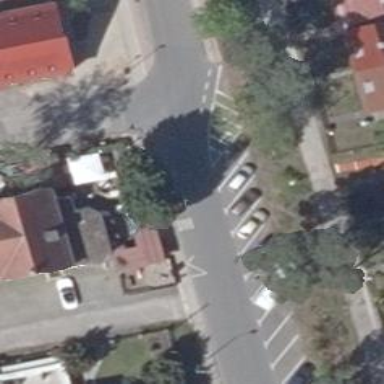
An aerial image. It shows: Public transport stop position.